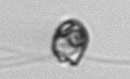
Label: flagellate_morphotype1